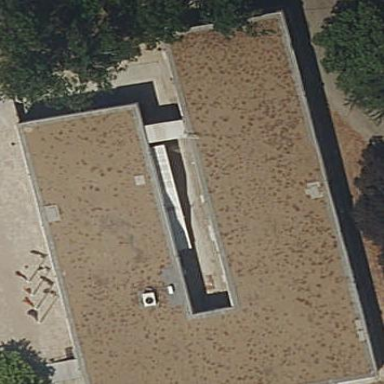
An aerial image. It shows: Public building.